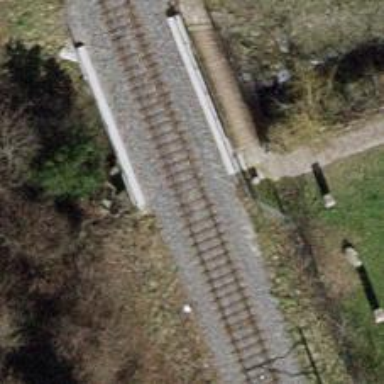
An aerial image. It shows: Railway bridge with electrified tracks and single contact line.